Question: I have this form in C# with a listbox where I selected 4 items. Now I want to make single stored procedure using which I can find data from single table for all this selected item with single parameter.
As I am a beginner when it comes to SQL Server, I completely don't know this type of procedure
Thanks, but this is not my question's answer
I want a Single Stored Procedure for all Items which are selected in ListBox
'''
Create Procedure procedureName
(
@ItemName varchar(50),
)
AS
BEGIN
(
Select * from item_master where item_name = @ItemName
)
END
'''
by this Query i can find data for one ItemName, but i want for all selected Items in Listbox, even I don't know the C# code also,
so plz help me....

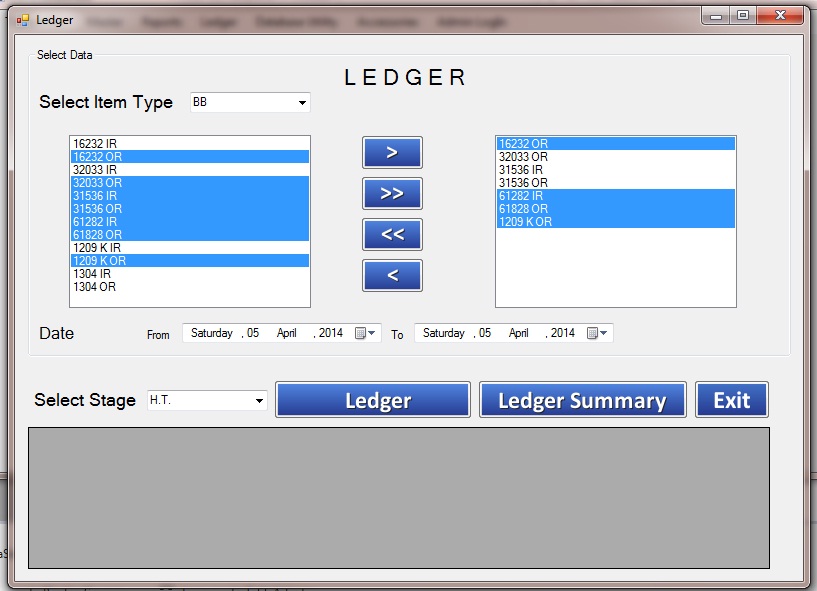
Answer: This is a very simple example that does what you want. You would not want to use hard-coded connection strings, especially in-line, and you would want error-handling, but I am going for as much clarity as possible. You would also probably want to make the column length greater than 50 characters, but I made it match your column definition.
Also, I would recommend a generic approach, passing keys (column names) and values, so as to be able to use it for any sort of criteria, but you asked that I keep it to exactly what you require, so I trimmed it down to the essential.
This example returns all the Employees with FirstName matching any in the list passed to the stored procedure (as a user-defined table type).
First, create a user-defined table type (to hold the values you want to pass to the stored procedure) in your SQL Server database as follows:
'''
CREATE TYPE [dbo].[FilterValues] AS TABLE(
<URL> NOT NULL,
PRIMARY KEY CLUSTERED
(
[Value] ASC
)
)
'''
The stored procedure to return the Employees looks as follows (note that it has the user-defined table type as the type of the single parameter passed in):
'''
CREATE PROCEDURE [dbo].[GetEmployees] (
@FirstNameFilterValues dbo.FilterValues READONLY
)
AS
BEGIN
SELECT * FROM Employees
INNER JOIN @FirstNameFilterValues fv ON fv.Value = Employees.FirstName;
END
'''
That's the SQL Server side done. To call it from C#, you can create a DataTable with a single column matching the column name and populate it with the values you want. In this simple example, I populate it with two names, but it could be as many as you want.
'''
var filterValuesDataTable = new DataTable();
filterValuesDataTable.Columns.Add(new DataColumn("Value", typeof(string)) { AllowDBNull = false });
filterValuesDataTable.Rows.Add("Frodo");
filterValuesDataTable.Rows.Add("Sam");
using (var connection = new SqlConnection("server=.;Initial Catalog=Test;Integrated Security=True;"))
{
connection.Open();
using (var command = connection.CreateCommand())
{
command.CommandText = "GetEmployees";
command.CommandType = CommandType.StoredProcedure;
command.Parameters.AddWithValue("@FirstNameFilterValues", filterValuesDataTable);
using (var reader = command.ExecuteReader())
{
while (reader.Read())
{
Console.WriteLine("{0} {1}", reader["FirstName"], reader["LastName"]);
}
reader.Close();
}
}
connection.Close();
}
'''